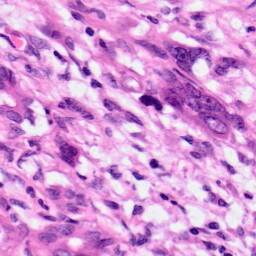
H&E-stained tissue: Pancreatic